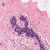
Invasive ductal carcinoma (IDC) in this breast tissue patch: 0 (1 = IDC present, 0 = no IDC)